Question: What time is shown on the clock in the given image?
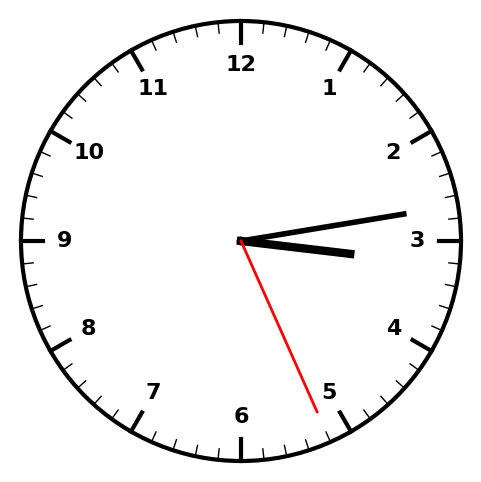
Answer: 03:13:26